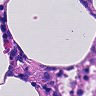
Metastatic tissue present: no